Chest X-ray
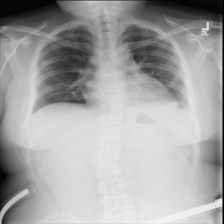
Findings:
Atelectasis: positive
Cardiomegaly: negative
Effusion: positive
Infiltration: positive
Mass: negative
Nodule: negative
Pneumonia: negative
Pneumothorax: negative
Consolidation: negative
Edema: negative
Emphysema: negative
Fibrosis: negative
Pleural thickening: negative
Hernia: negative